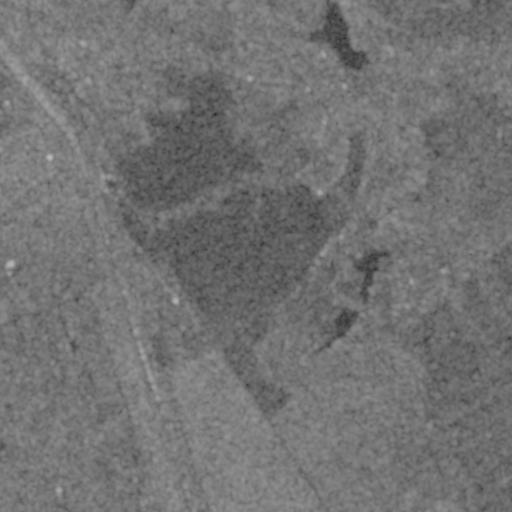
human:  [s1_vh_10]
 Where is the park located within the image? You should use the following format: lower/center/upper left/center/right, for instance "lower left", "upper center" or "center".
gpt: The park is located in the upper center of the image.
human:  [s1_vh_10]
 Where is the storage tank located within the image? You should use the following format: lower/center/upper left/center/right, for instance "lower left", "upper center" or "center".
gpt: The storage tank is located in the lower left of the image.
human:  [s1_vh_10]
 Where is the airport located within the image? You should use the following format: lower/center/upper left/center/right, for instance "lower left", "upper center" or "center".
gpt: There is no airport in the image.

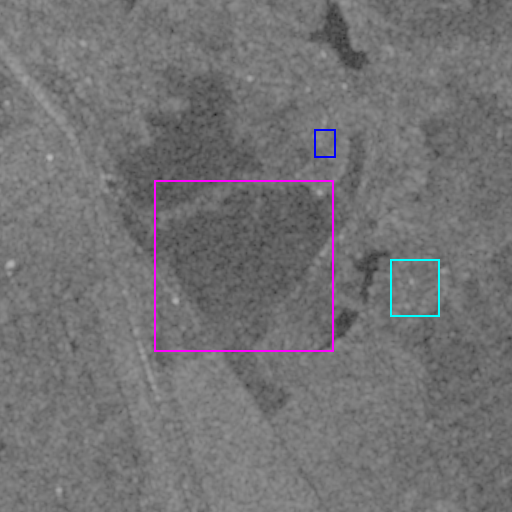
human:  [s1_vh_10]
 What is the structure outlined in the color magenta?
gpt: The structure outlined in magenta is a crop field.
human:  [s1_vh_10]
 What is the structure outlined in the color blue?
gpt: The structure outlined in blue is a park.
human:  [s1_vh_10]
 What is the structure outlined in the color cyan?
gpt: The structure outlined in cyan is a power substation.
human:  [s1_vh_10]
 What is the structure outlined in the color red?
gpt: There is no red outline.